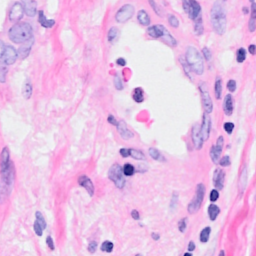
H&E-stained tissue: Breast